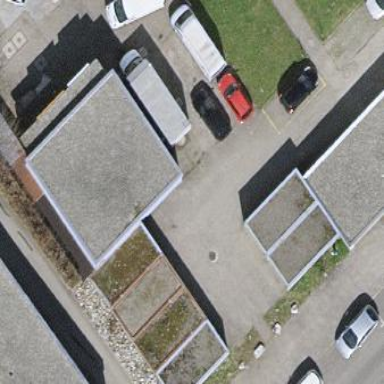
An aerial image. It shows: Group of garages.